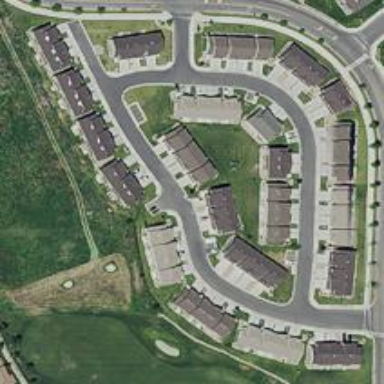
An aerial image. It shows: Residential area consisting of townhomes.